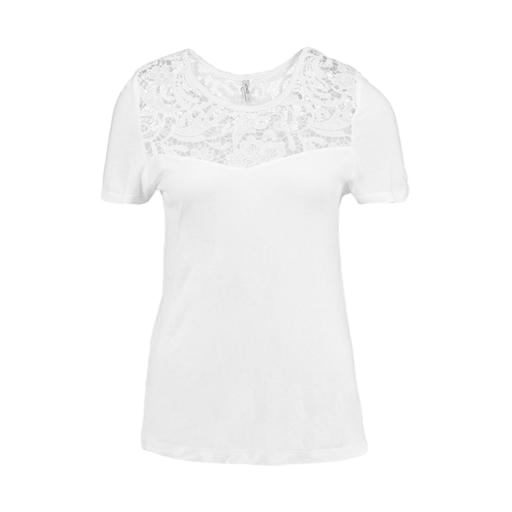
lace-yoke t-shirt, white lace-trimmed short-sleeved t-shirt, white lace t-shirt, white background